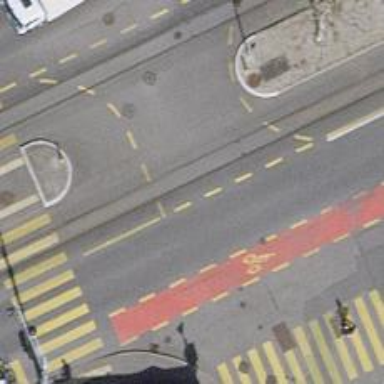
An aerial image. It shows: Road with traffic signals.